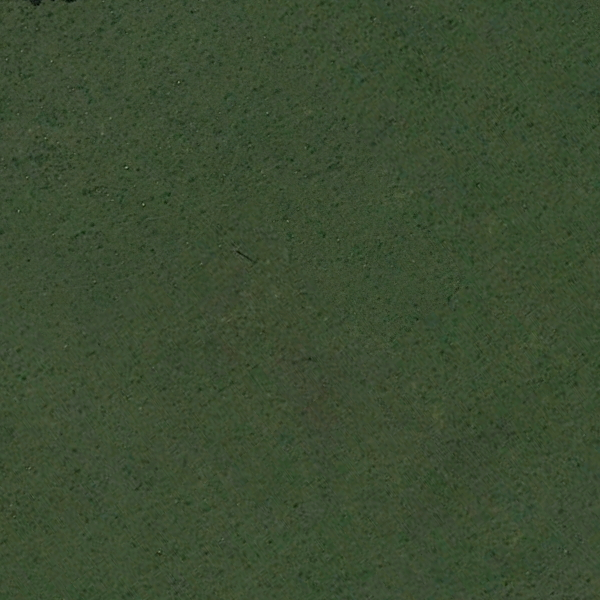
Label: Meadow